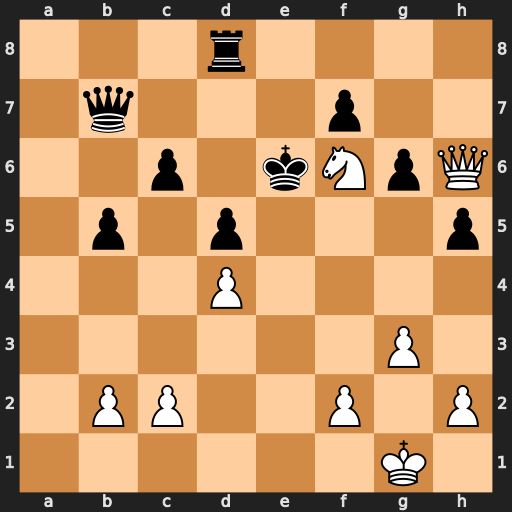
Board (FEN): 3r4/1q3p2/2p1kNpQ/1p1p3p/3P4/6P1/1PP2P1P/6K1
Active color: w
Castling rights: -
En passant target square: -
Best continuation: Qe3+ Kxf6 Qe5#